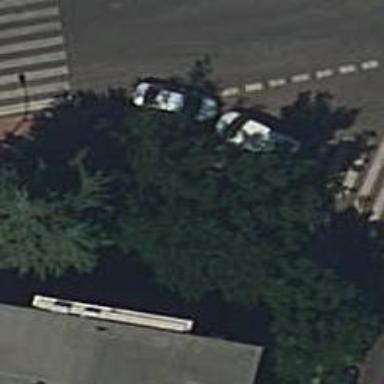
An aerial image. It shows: Bollard.